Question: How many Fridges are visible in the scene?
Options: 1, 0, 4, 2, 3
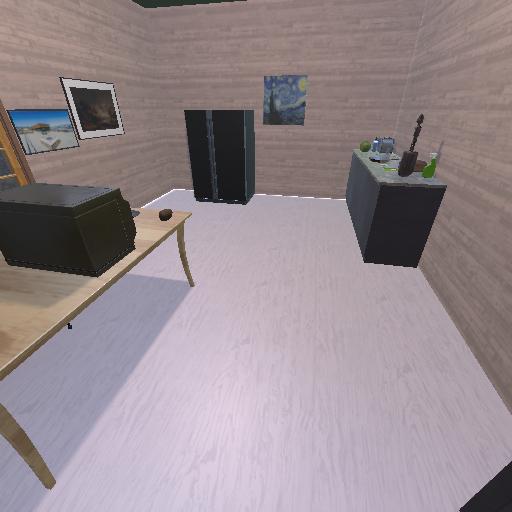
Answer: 1